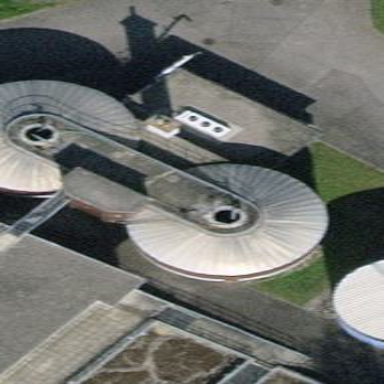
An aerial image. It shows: Building that serves as silo.